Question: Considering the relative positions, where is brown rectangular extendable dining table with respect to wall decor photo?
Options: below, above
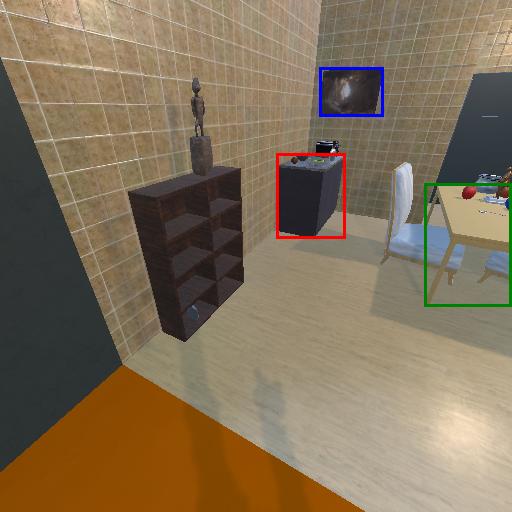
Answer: below